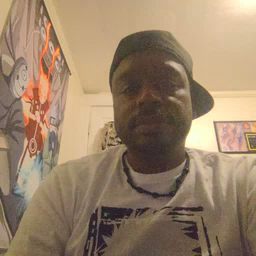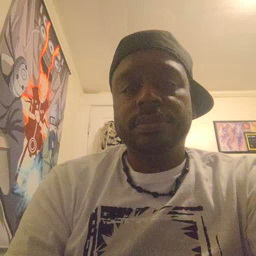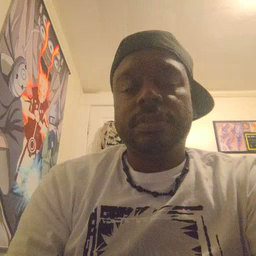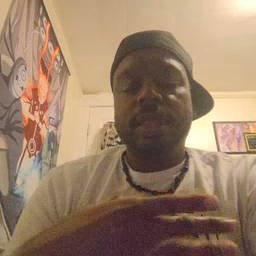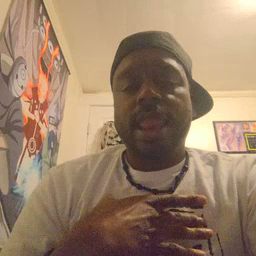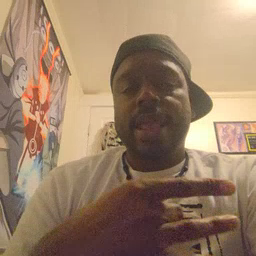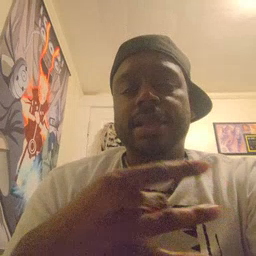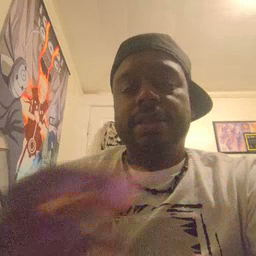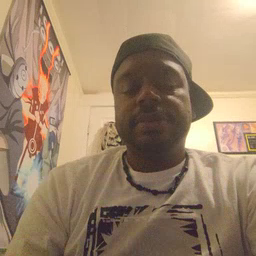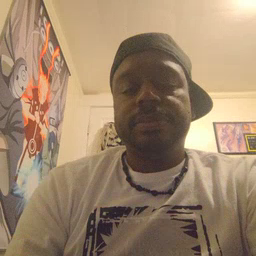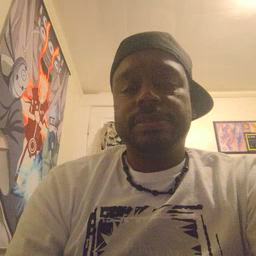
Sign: like